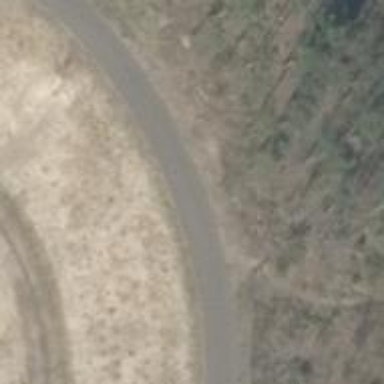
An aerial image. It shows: Embankment created as man-made structure.